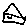
Label: house